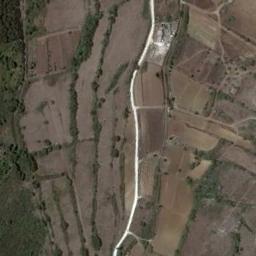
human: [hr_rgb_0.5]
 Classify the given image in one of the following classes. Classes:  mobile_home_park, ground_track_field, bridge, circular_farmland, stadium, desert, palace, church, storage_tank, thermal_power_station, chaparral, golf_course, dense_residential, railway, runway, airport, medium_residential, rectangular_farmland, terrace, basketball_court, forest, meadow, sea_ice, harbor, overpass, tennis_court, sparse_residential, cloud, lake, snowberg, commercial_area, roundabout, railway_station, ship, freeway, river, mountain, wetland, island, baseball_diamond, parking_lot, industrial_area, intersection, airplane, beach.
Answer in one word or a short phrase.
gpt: rectangular_farmland